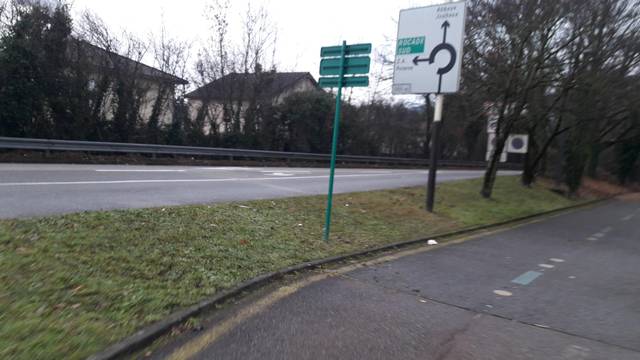
Region: France
Coordinates: 45.177, 5.752